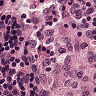
Metastatic tissue present: no